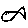
Label: fish